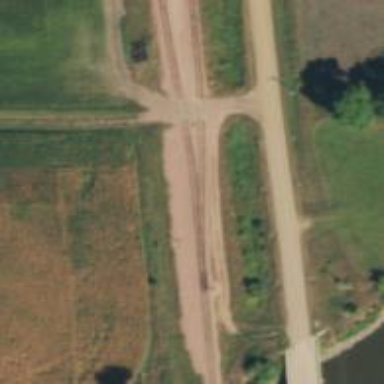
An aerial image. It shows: Railway track.